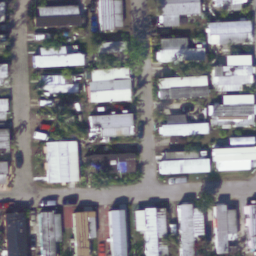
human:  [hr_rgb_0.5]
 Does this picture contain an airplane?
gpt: no